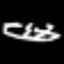
Label: squiggle